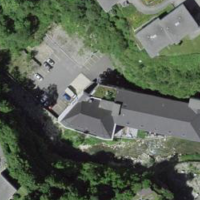
EUNIS habitat code: 56
Species observed at this site:
Cardamine heptaphylla
Asplenium trichomanes
Mahonia aquifolium